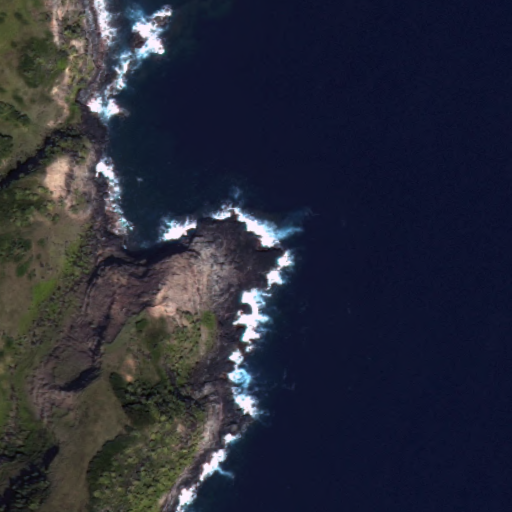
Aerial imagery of cape in Hawaii named Mokupapa Point containing only unknown